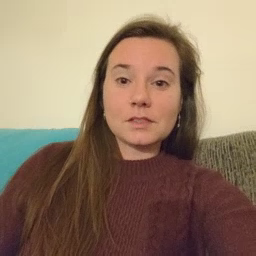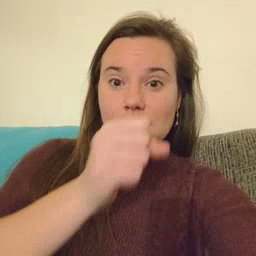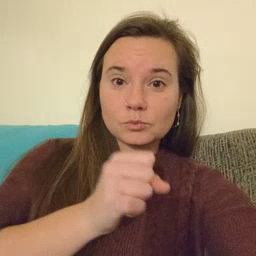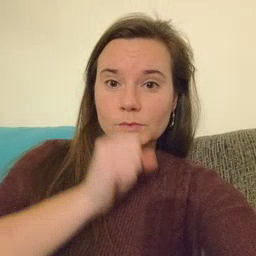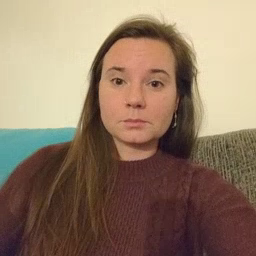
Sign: icecream